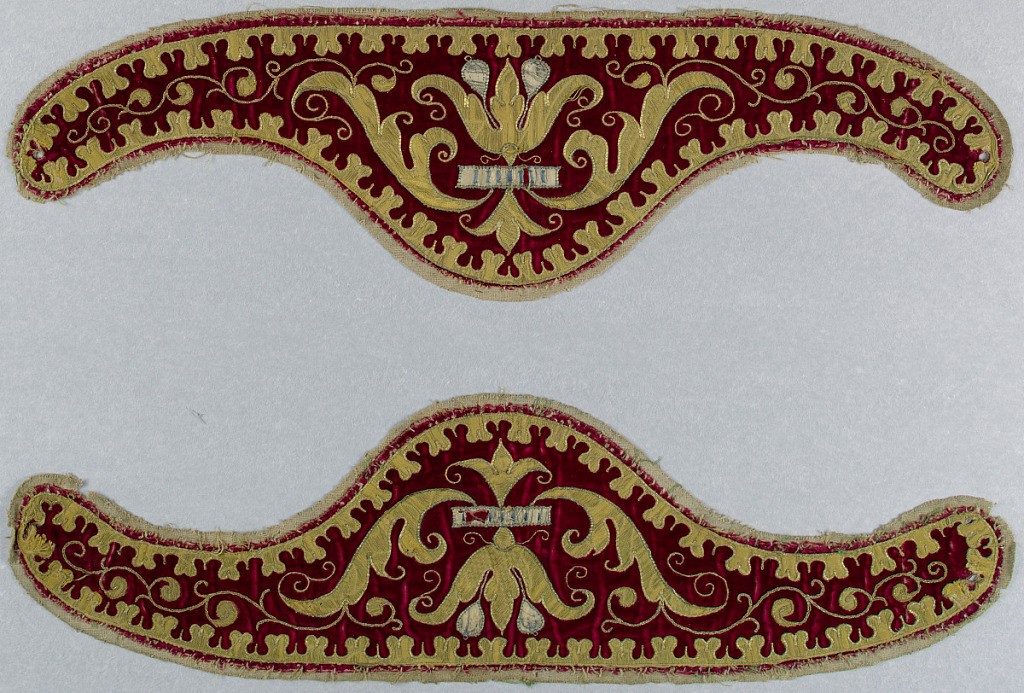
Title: Collars
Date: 17th century
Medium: silk, metallic thread, linen Technique: embroidered
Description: Two apparels (separate collars worn by a priest over the neck of a vestment). Red velvet with applied design in gold cloth outlined with couched gold thread, and white silk with subtle decoration in blue thread. Central design of conventionalized flower with wide leaves ending in long tendrils of gold thread. Flower crossed by a band of white silk with perpendicular blue embroidered lines, and two leaves in white silk couched in blue thread. Backed with a coarse natural linen. Apparels are incomplete and would have been lined with linen or silk and fastened with cords and tassels which are missing.